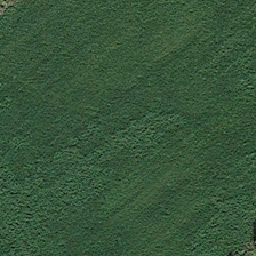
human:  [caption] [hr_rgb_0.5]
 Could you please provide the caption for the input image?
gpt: The pasture is very wide and green.

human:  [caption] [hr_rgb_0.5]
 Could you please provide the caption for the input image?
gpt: There was a tall tree beside the pasture.

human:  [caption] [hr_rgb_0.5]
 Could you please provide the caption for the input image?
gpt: There are rows of tall trees beside the ranch.

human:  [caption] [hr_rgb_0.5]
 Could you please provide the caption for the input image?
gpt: The ranch is wide and green.

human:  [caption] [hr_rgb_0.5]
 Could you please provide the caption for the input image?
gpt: the ranch is very large and green.